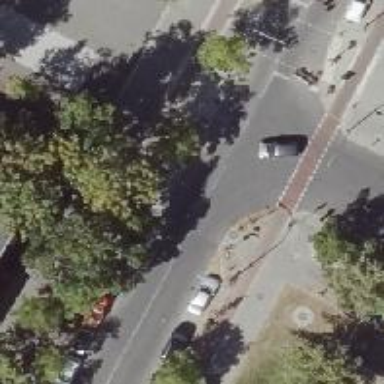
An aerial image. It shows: Tertiary road with asphalt surface that has cycle track. Parking on both sides of the road is parallel to the kerb.